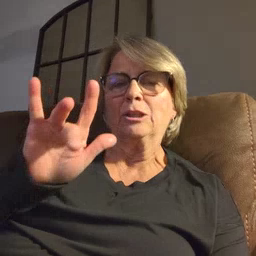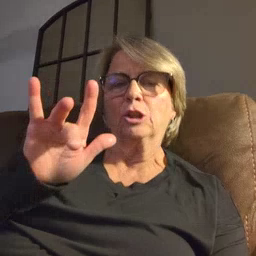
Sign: touch